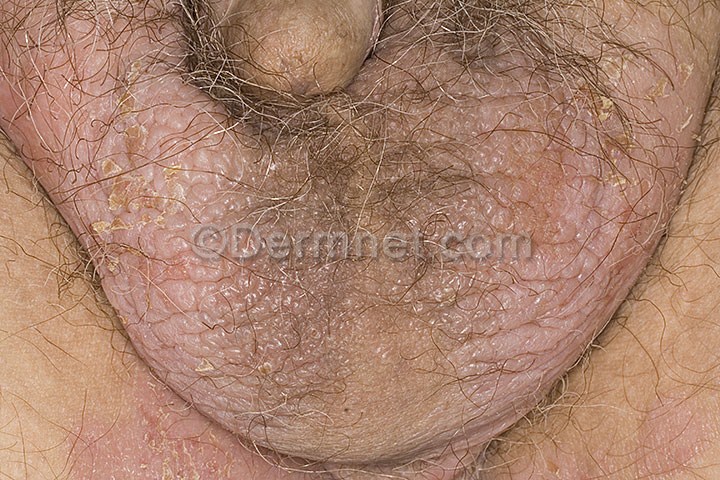
Disease: Eczema Photos